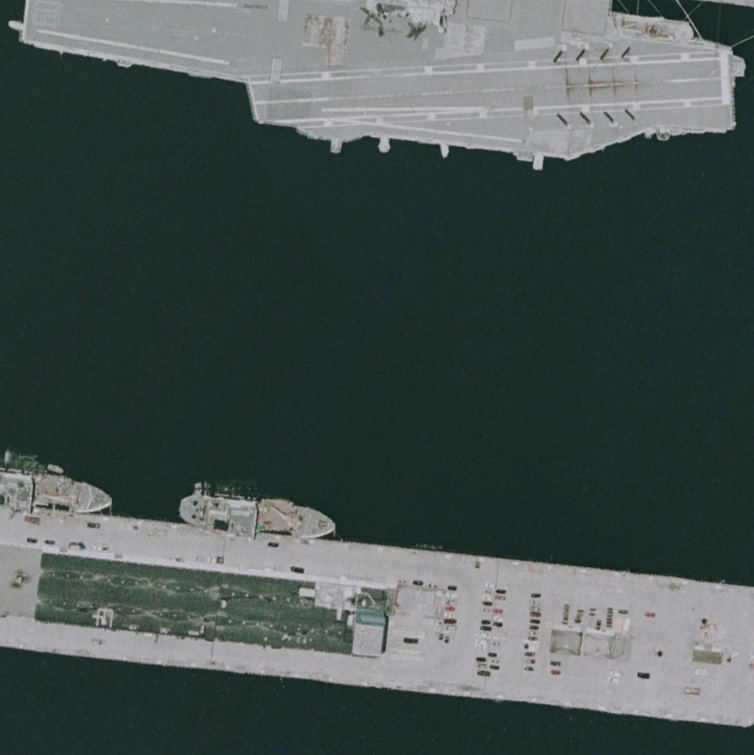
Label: aircraft_carrier